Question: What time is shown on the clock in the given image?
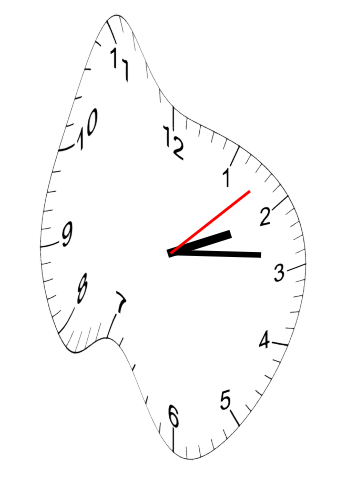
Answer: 02:14:08